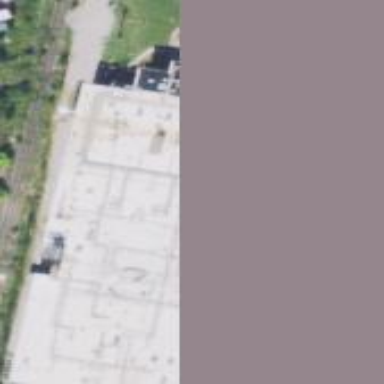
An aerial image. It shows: Warehouse.